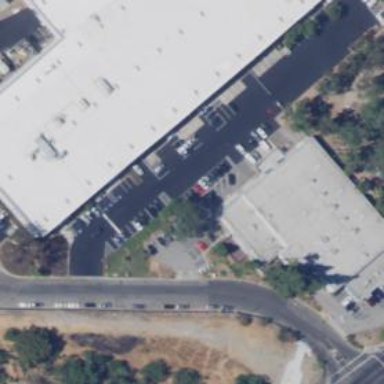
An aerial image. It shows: Clinic parking area.